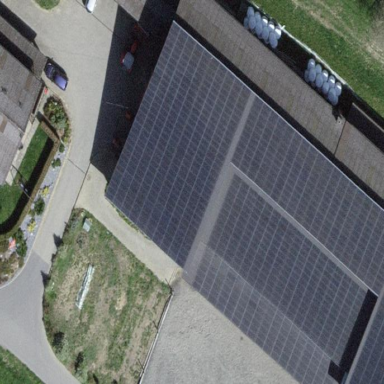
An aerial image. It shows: Solar power generator using photovoltaic method with solar photovoltaic panel types.